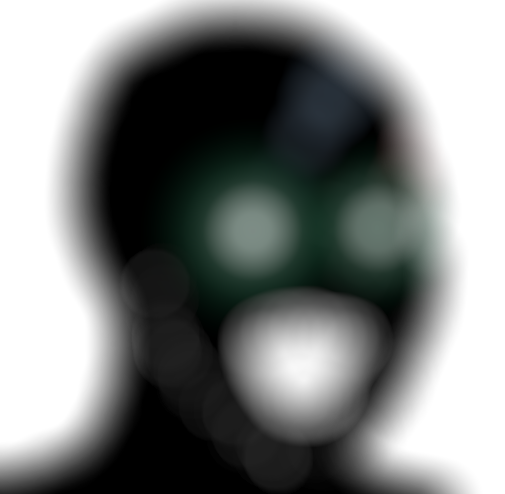
Label: 5_Oomer